Current action and preconditions to check: trajectory_clear

Your task: For each precondition in the list above, predict whether it will hold at this action.

Consider the current scene as observed from the mobile robot's camera, and analyze the predicted future states of all dynamic agents (e.g., people, animals, vehicles, or any moving entities) within the NEXT SECOND.

IMPORTANT: Only answer "very likely" if you are absolutely certain—based on strong, clear evidence—that a dynamic agent will violate the precondition in the predicted future state. Do NOT answer "very likely" for unlikely, ambiguous, or low-probability risks.

Ask yourself for each precondition: Is there a high probability, with clear and convincing evidence, that the predicted future states of any dynamic agent will interfere with the predicted future state of the currently executing action within the NEXT SECOND, causing that precondition to fail?

Assess the risk level based on these predictions. Use "likely" or "very likely" if motions create a clear risk of interference.

Use "neutral" or "improbable" if agents are nearby but their predicted paths are clearly diverging or non-conflicting.

Failure Risk Categories: "very improbable", "improbable", "neutral", "likely", "very likely"

Answer Format: Output ONLY the probability_of_failure value from these categories: "very improbable", "improbable", "neutral", "likely", "very likely"

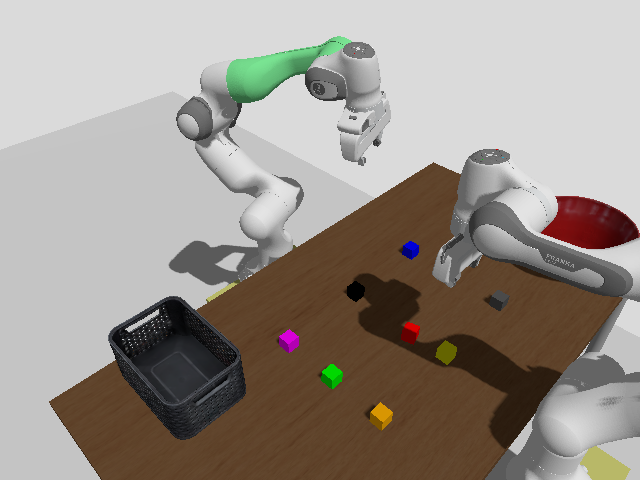

Answer: very improbable